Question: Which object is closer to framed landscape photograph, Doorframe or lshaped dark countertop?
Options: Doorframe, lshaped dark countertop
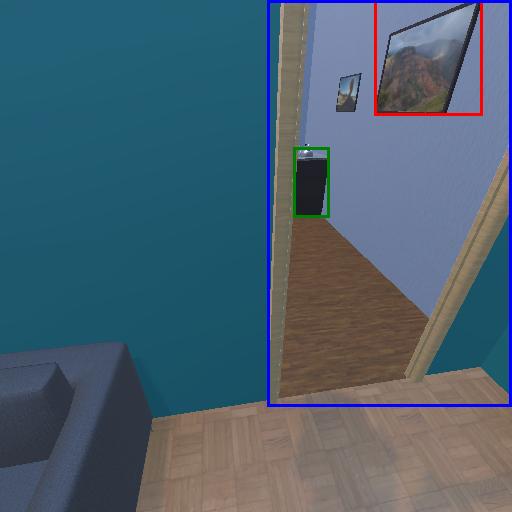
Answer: Doorframe